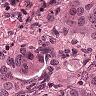
Metastatic tissue present: yes